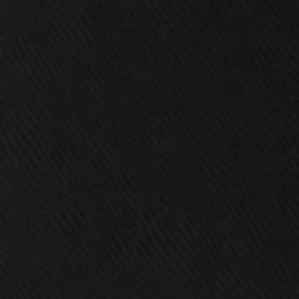
Label: frost